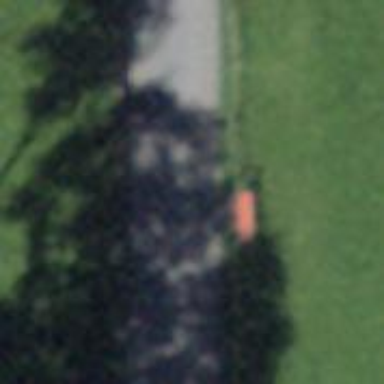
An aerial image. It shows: Bench.